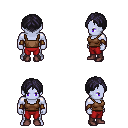
a pixel art fantasy rpg character, male body template, dark elf, purple skin, brown pirate shirt, red pants, raven parted hairstyle, leather bracers, maroon shoes, four views (front, back, left, right), 2x2 character sprite sheet, small pixel art, hard edges, no anti-aliasing